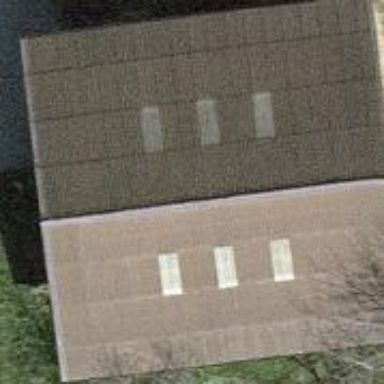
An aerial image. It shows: Shed.